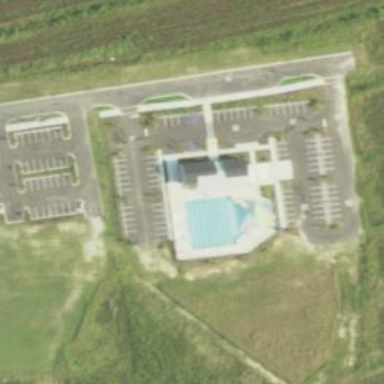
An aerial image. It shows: Sports center specializing in swimming activities located on leisure land.